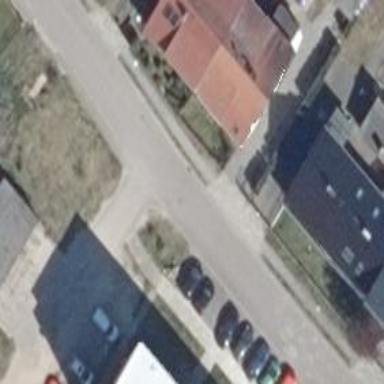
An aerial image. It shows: Driveway.